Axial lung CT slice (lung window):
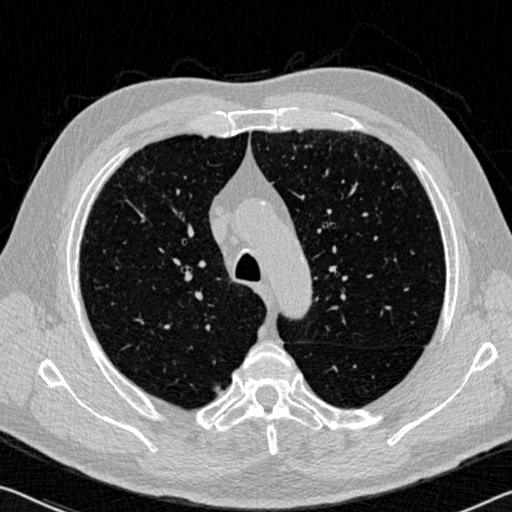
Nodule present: no